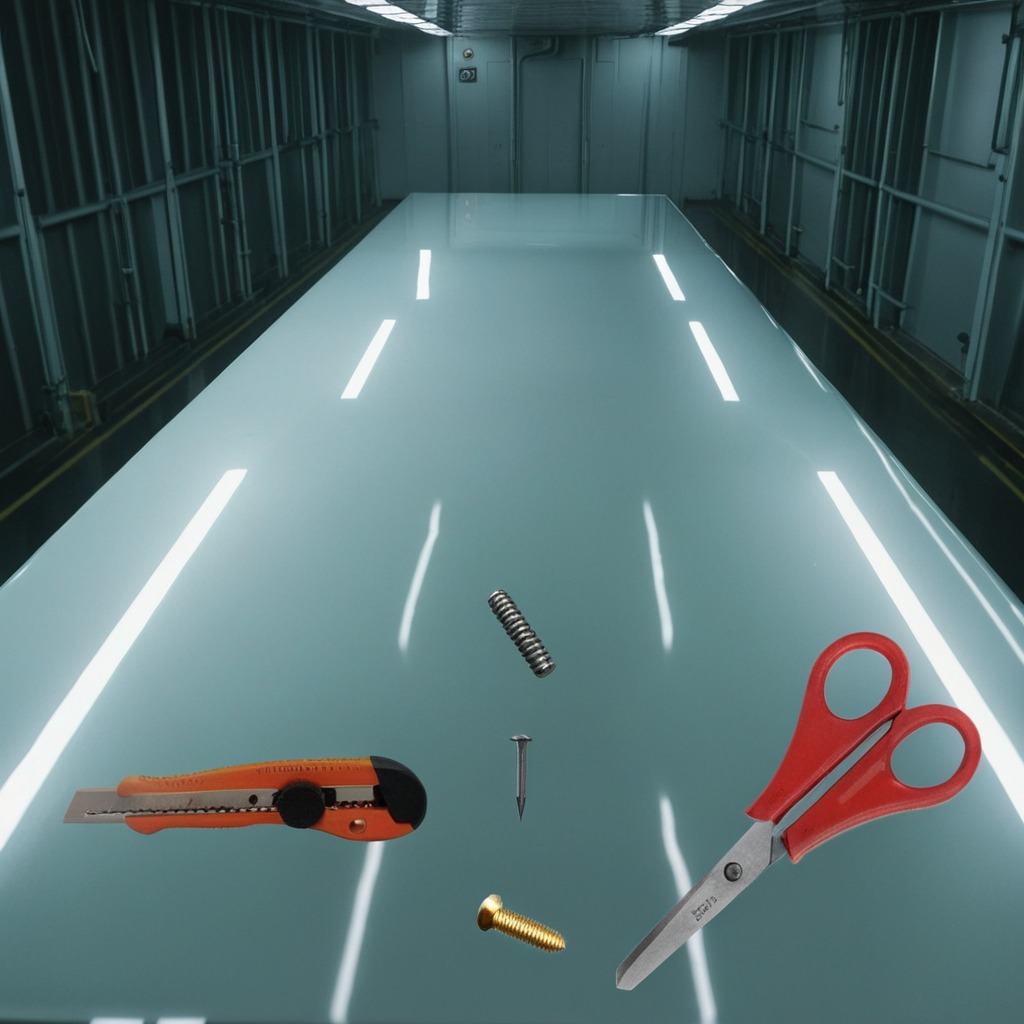
A utility knife, a metal machine screw, an iron nail, a coiled metal spring, and a pair of scissors are lying on the high-gloss table.